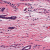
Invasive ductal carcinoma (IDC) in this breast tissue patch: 0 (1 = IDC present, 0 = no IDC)